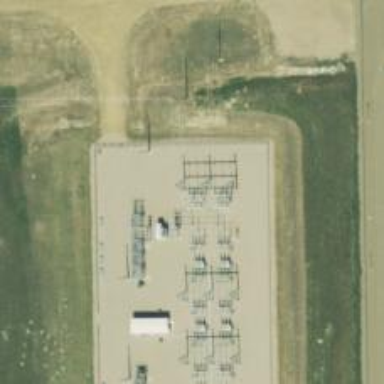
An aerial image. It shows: Switch used for power control.